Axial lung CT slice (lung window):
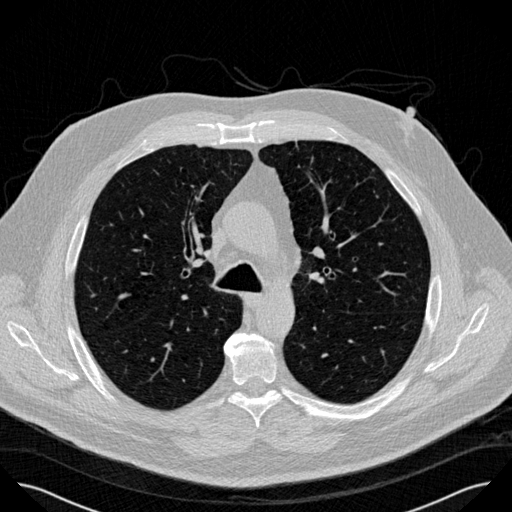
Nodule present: no